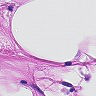
Metastatic tissue present: no